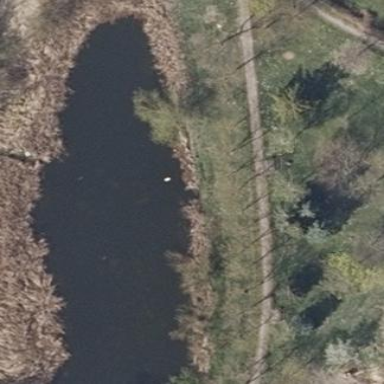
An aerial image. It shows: Pond surrounded by natural water.